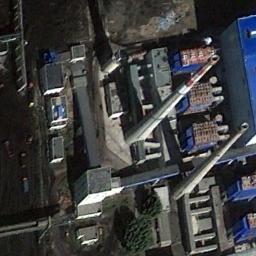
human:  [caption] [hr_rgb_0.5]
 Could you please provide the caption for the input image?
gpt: There is a smoking thermal power station by the road .

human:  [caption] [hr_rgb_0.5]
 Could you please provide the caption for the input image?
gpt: The thermal power station is next to some buildings and trees .

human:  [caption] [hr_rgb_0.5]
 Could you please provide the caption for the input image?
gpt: There is a factory building in the thermal power station, many machines, Equipment, two chimney .

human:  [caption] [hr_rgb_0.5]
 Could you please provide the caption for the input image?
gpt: There are many buildings next to the thermal power station .

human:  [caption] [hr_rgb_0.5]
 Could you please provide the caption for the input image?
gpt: There are many buildings and two chimneys on the thermal power station .